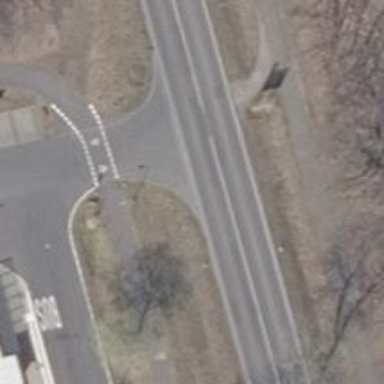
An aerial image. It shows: Secondary road with asphalt surface.